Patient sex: M
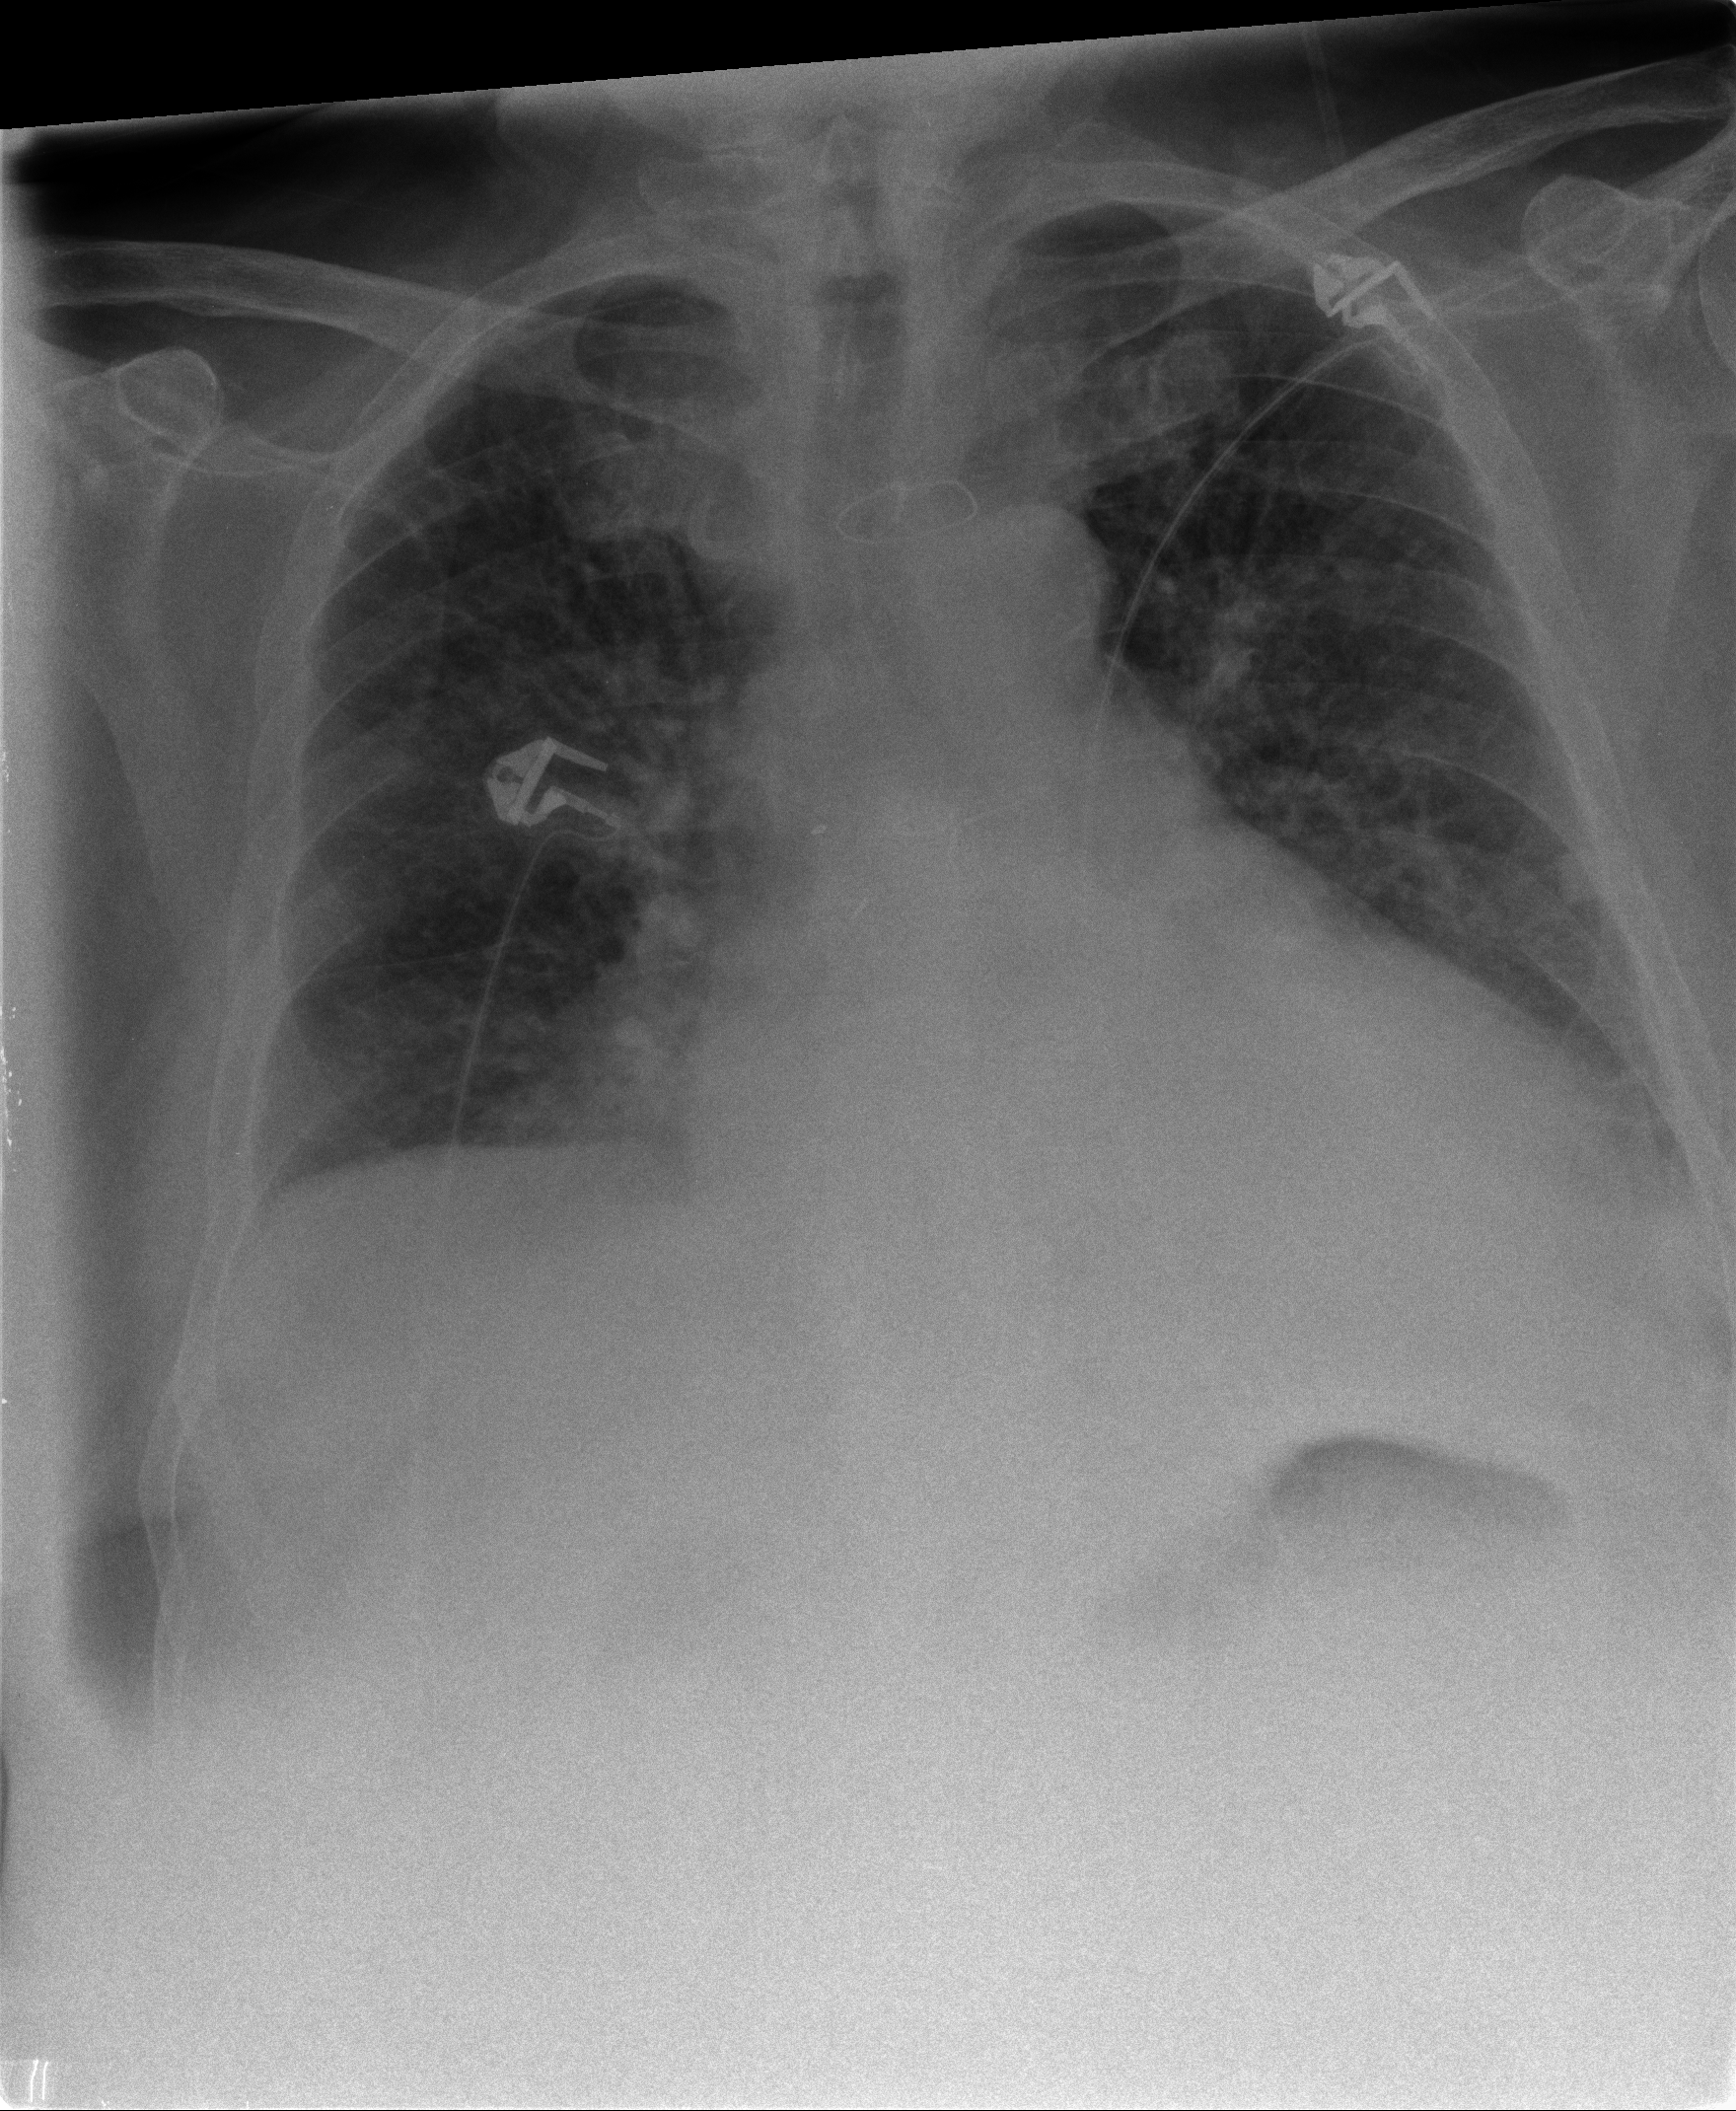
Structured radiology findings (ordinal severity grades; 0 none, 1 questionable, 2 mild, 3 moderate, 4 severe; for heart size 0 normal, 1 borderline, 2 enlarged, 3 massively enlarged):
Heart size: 2
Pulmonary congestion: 2
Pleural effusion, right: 0
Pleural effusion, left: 2
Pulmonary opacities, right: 0
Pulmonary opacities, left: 0
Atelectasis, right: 2
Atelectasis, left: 1